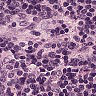
Metastatic tissue present: no